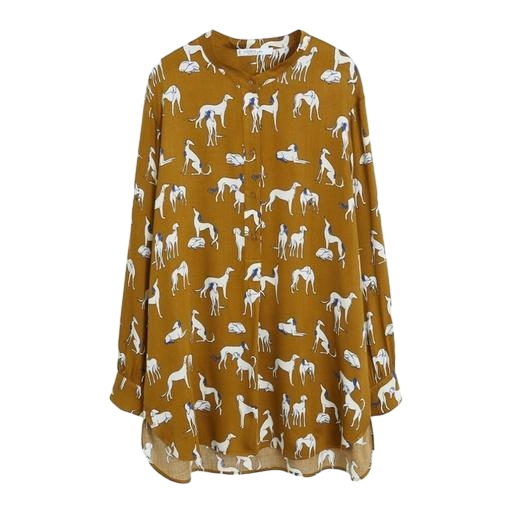
blue flared dog print blouse, animal printed shirt, printed shirt, white background